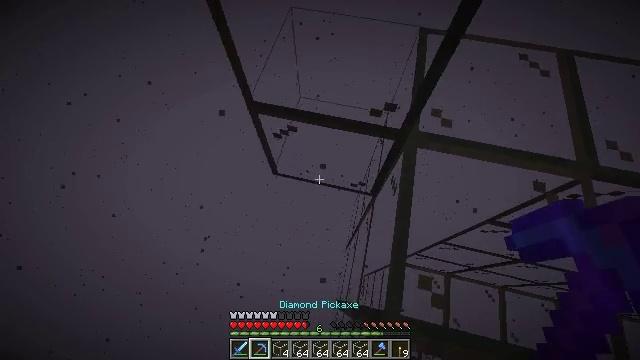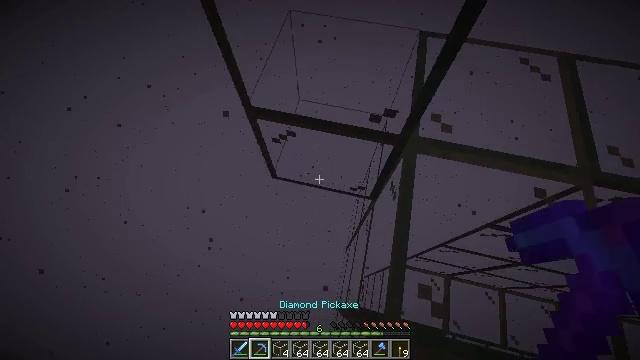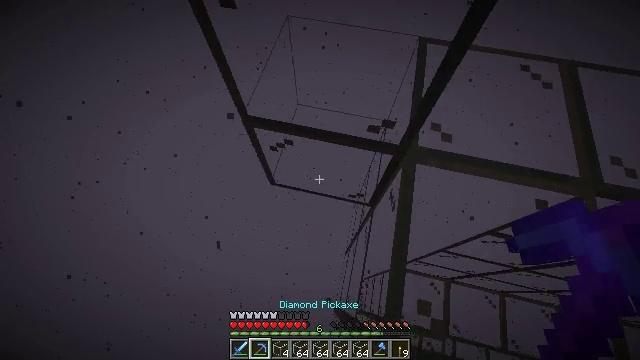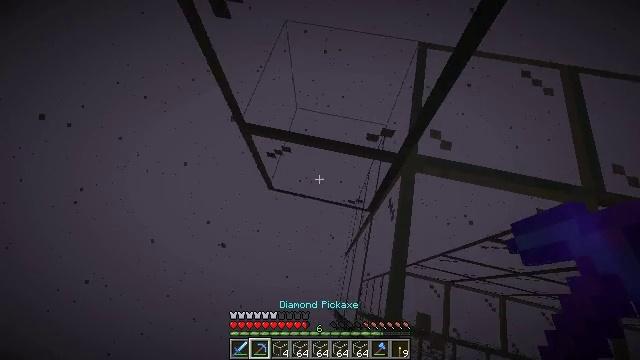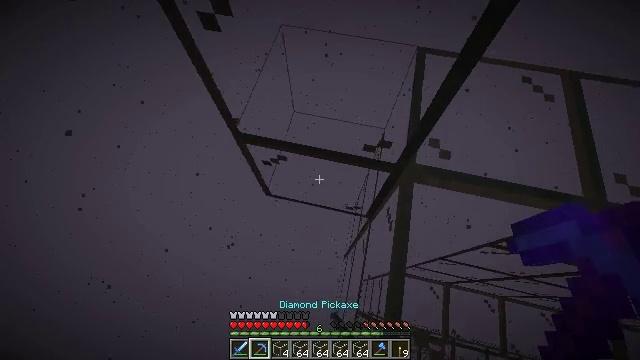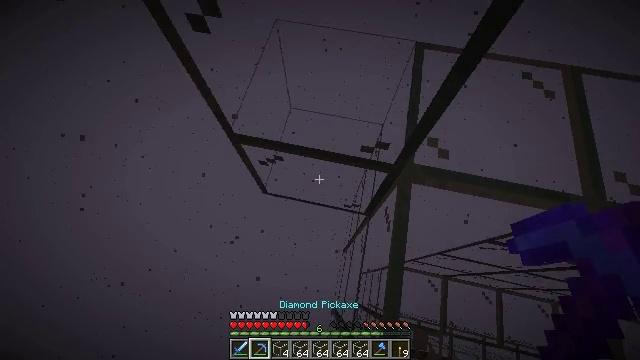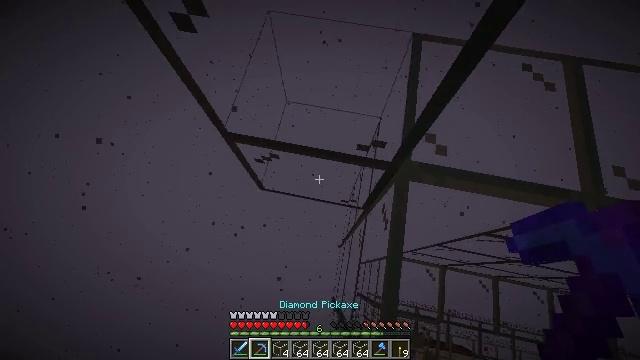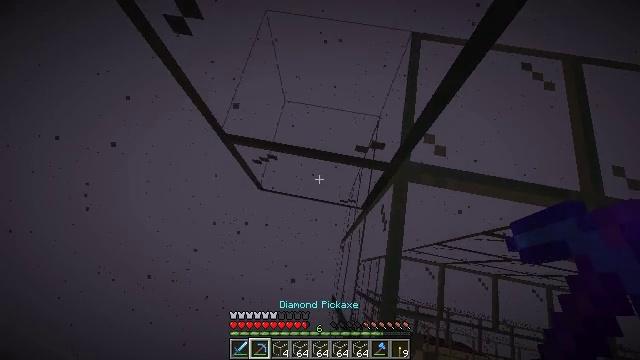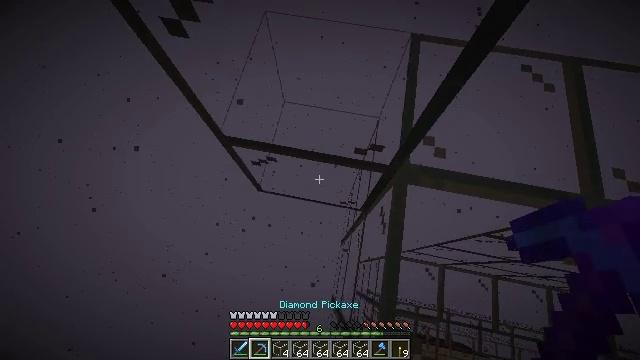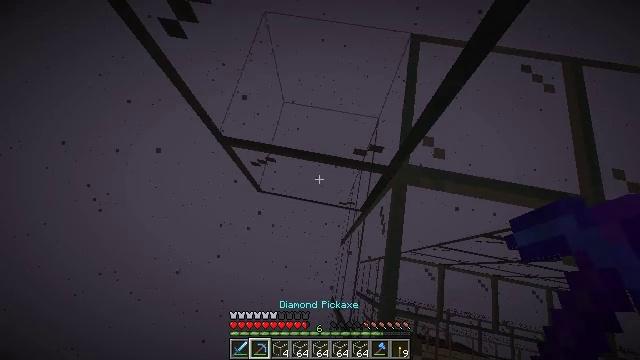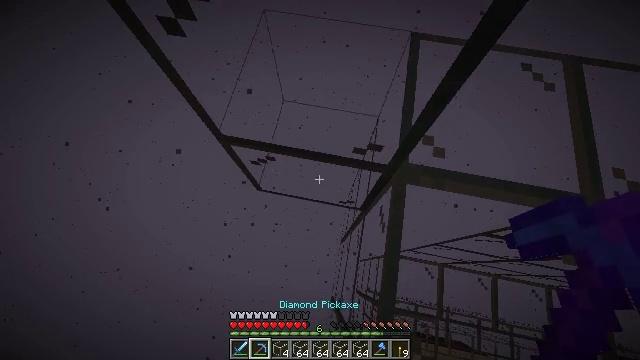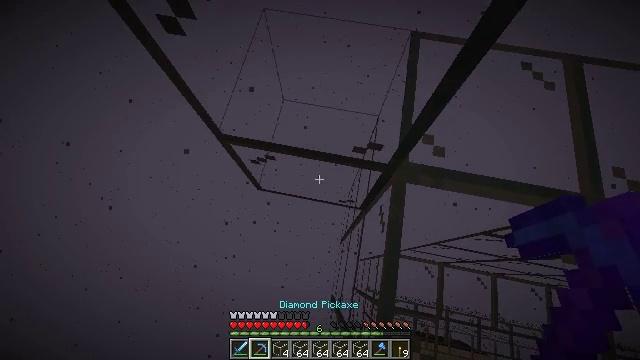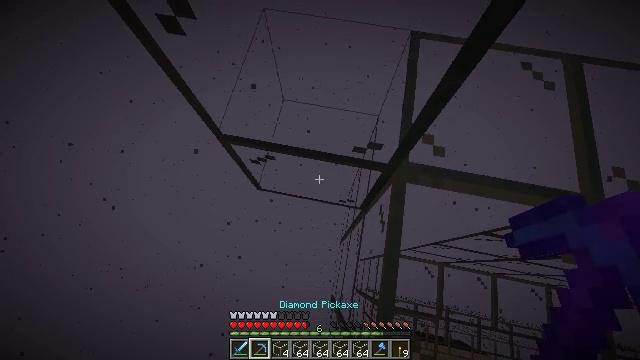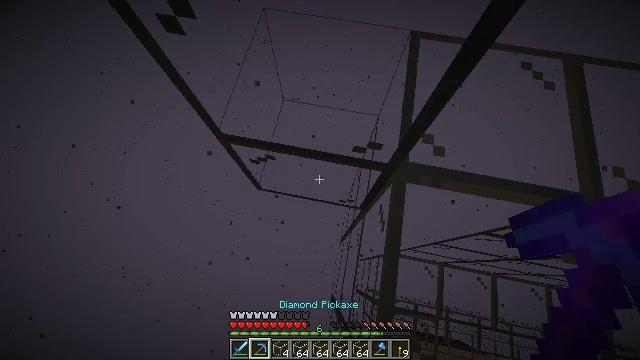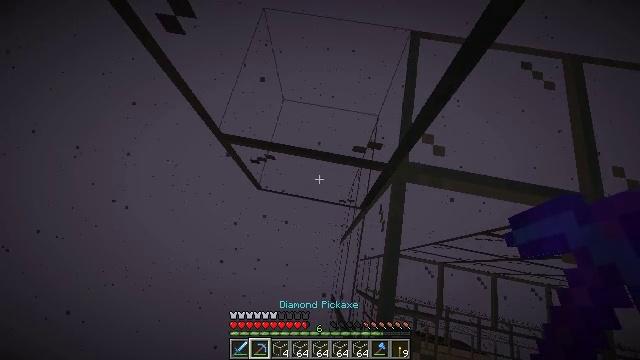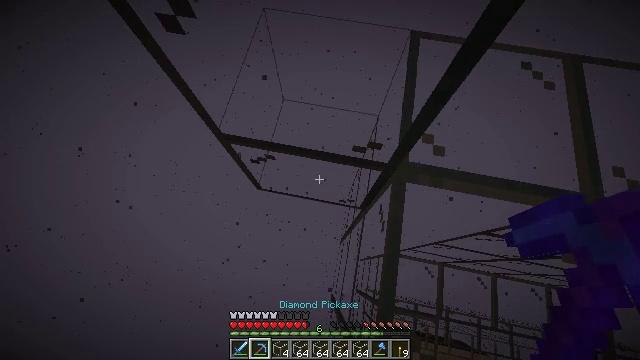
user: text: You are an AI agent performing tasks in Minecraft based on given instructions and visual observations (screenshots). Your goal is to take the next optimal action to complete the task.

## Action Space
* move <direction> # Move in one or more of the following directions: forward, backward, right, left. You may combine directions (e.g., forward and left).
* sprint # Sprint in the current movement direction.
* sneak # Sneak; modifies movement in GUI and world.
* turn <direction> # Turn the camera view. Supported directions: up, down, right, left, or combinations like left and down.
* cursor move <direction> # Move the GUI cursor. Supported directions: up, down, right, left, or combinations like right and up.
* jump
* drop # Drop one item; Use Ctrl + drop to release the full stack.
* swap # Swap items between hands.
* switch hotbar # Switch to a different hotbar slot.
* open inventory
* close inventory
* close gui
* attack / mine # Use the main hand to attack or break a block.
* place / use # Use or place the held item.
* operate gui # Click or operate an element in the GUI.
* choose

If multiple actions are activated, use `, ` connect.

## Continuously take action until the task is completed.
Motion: motion action
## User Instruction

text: Shatter the glass to collect it.
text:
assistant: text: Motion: move forward, sneak
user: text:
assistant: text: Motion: move forward, sneak
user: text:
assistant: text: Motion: move forward, sneak
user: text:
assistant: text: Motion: move forward, sneak
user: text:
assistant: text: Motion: move forward, sneak, turn down
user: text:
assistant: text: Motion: sneak, turn down
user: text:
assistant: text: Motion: sneak
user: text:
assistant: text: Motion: sneak
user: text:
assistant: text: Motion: sneak
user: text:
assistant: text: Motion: sneak
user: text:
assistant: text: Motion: sneak
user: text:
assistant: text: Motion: sneak
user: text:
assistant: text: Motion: sneak
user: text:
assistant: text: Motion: sneak
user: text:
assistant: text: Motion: sneak
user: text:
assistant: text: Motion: sneak
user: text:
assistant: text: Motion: sneak
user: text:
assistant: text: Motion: sneak
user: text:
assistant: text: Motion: sneak
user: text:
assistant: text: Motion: sneak
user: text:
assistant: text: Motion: sneak
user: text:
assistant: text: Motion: sneak
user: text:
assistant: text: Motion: sneak
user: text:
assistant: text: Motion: sneak
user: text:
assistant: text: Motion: sneak
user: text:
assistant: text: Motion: sneak
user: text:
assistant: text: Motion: sneak
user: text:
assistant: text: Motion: sneak
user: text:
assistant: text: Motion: sneak
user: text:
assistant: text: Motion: sneak